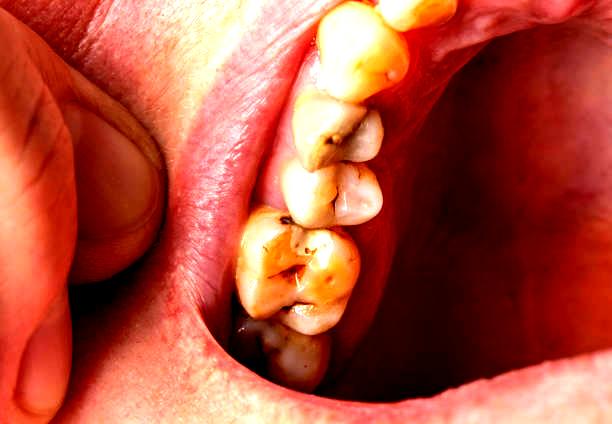
Condition: Calculus